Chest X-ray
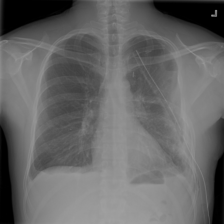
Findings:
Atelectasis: negative
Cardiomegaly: negative
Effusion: positive
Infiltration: negative
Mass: negative
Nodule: negative
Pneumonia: negative
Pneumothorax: positive
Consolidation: negative
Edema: negative
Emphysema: negative
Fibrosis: negative
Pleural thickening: positive
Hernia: negative